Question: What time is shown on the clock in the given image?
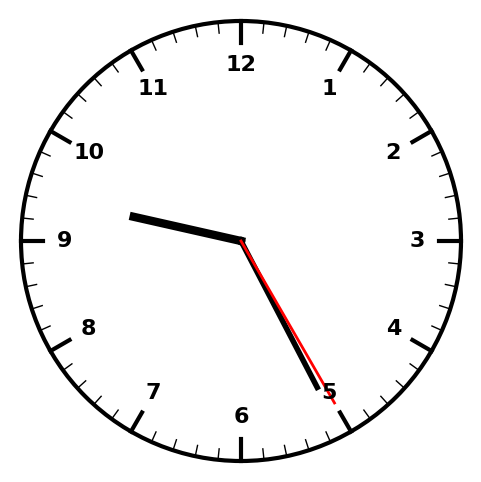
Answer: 09:25:25